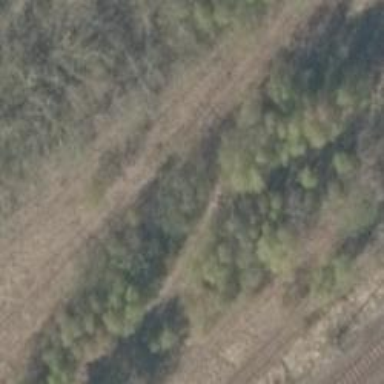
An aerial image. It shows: Railway switch.